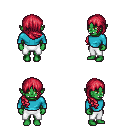
a pixel art fantasy rpg character, female body template, orc, green skin, teal long-sleeve shirt, white pants, ruby red right-swept hairstyle, four views (front, back, left, right), 2x2 character sprite sheet, small pixel art, hard edges, no anti-aliasing